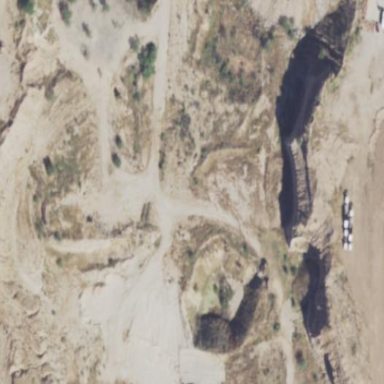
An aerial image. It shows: Quarry area.